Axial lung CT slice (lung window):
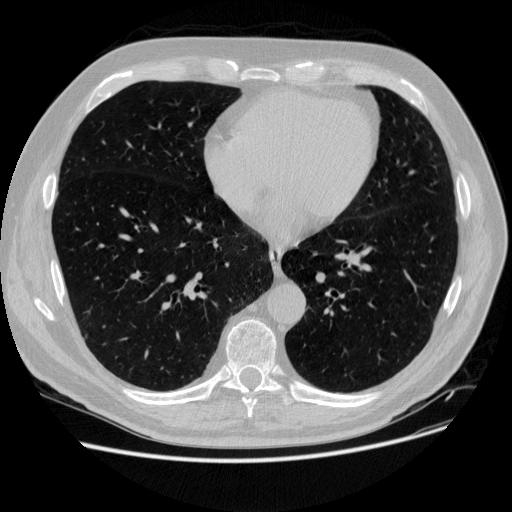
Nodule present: no